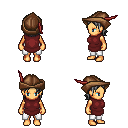
a pixel art fantasy rpg character, female body template, human, tanned skin, maroon tunic, white pants, gray long bangs hairstyle, leather cap, four views (front, back, left, right), 2x2 character sprite sheet, small pixel art, hard edges, no anti-aliasing